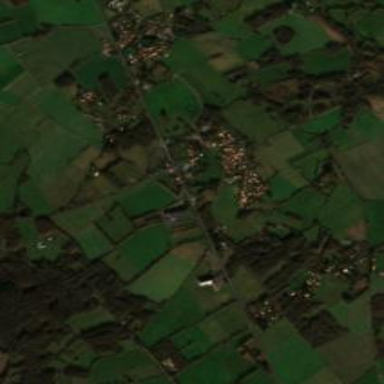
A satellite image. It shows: Small hamlet.